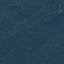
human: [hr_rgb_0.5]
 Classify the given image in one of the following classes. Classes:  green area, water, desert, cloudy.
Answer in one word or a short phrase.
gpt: green area